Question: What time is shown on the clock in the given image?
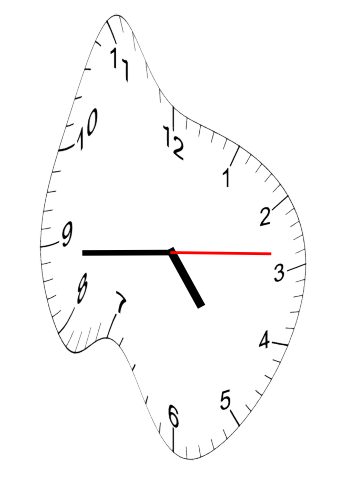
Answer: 04:44:14